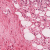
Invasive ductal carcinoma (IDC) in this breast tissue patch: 1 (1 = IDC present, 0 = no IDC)